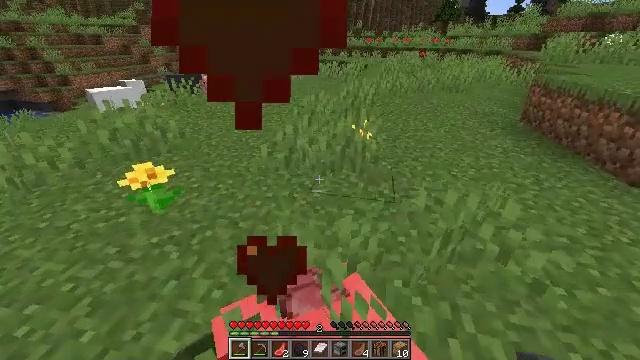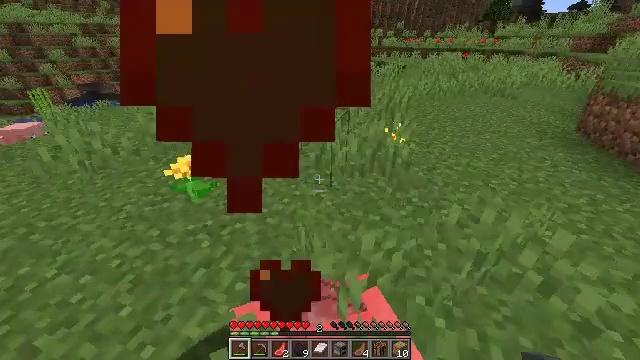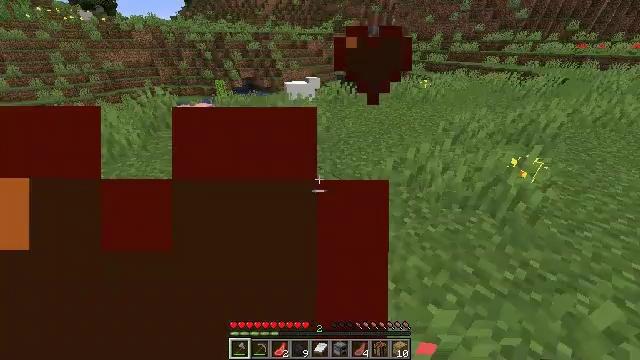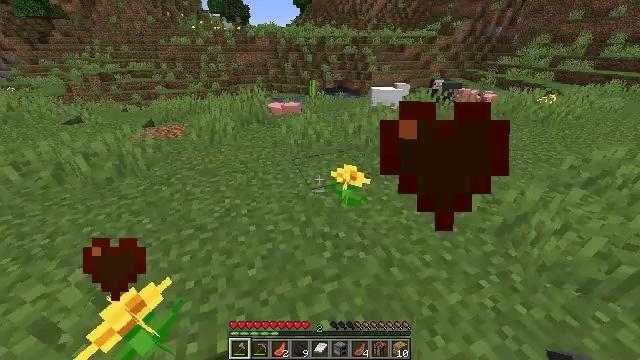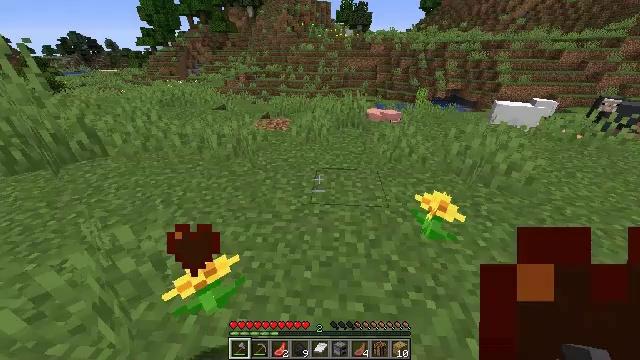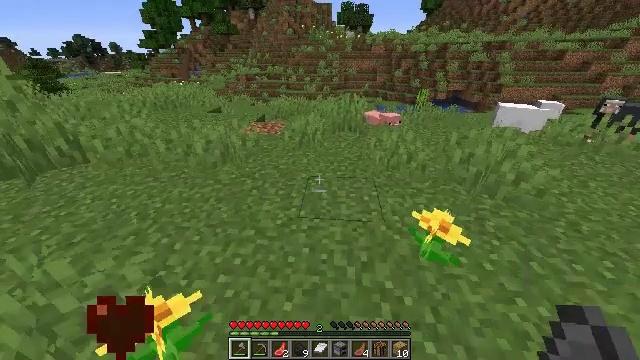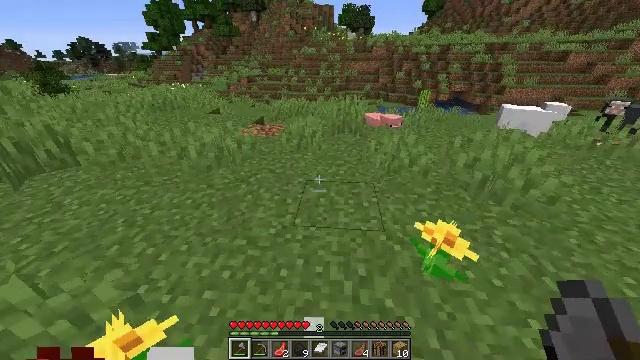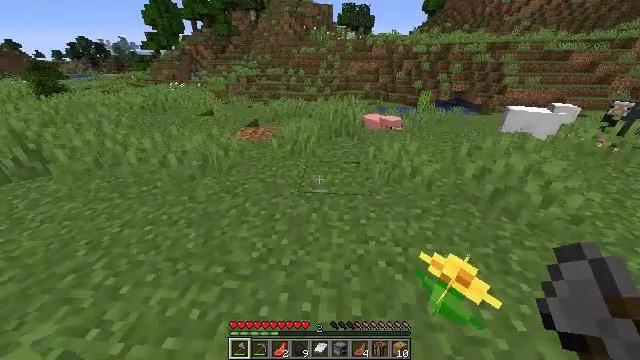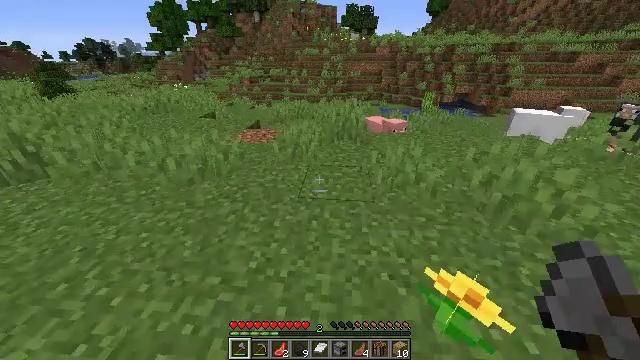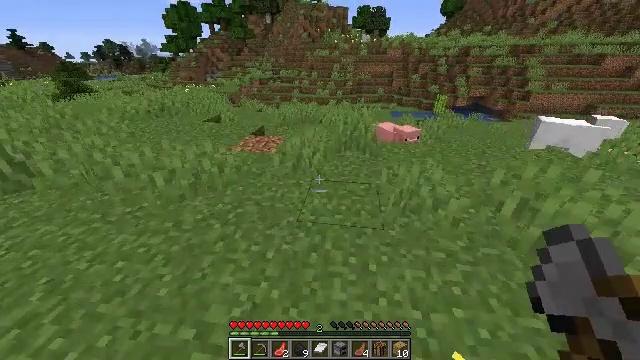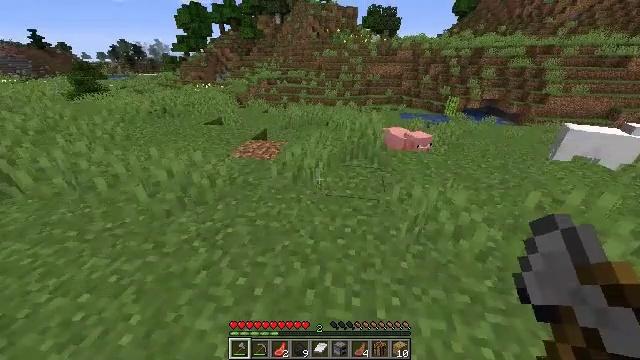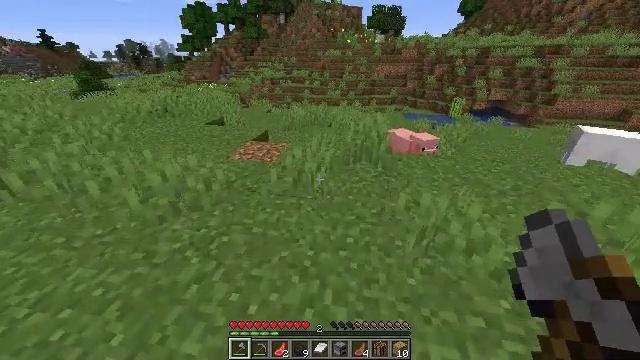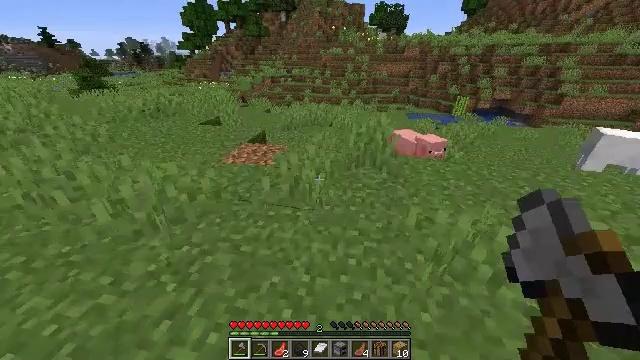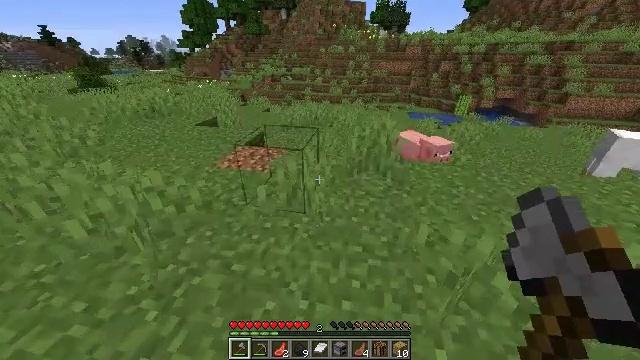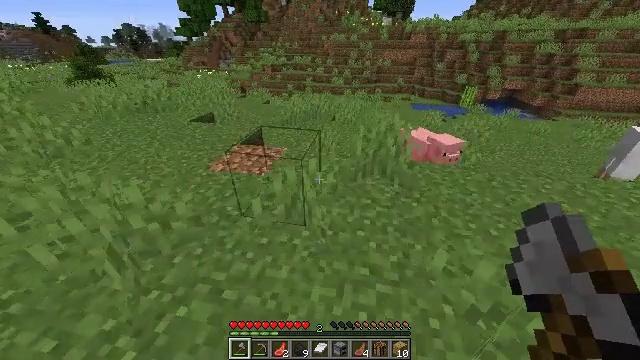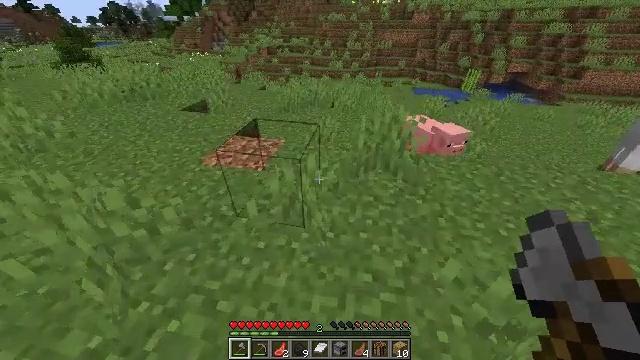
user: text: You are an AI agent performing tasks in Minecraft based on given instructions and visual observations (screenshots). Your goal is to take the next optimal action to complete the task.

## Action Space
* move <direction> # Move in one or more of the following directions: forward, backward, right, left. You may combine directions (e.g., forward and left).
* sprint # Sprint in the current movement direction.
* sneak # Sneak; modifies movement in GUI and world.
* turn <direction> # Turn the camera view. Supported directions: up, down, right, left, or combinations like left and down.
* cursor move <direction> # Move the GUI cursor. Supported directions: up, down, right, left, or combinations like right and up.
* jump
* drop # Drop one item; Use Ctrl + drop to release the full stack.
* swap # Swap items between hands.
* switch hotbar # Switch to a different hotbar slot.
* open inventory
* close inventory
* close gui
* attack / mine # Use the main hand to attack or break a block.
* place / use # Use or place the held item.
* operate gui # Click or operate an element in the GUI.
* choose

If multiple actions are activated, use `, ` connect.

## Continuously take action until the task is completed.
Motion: motion action
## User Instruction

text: Kill the pig.
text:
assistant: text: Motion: move forward, sprint, turn left and down
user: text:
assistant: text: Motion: move forward, sprint, turn left
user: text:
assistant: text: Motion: move forward, sprint, turn left
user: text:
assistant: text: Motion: move forward, sprint, turn left
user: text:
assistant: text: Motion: move forward, sprint
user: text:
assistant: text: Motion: move forward, sprint
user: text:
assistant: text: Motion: move forward, sprint
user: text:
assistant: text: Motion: move forward, sprint
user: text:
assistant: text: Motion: move forward, sprint, turn left
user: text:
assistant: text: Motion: move forward, sprint, turn left
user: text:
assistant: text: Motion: move forward, sprint
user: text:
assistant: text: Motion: move forward, sprint
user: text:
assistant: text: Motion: move forward, sprint
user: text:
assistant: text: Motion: move forward, sprint, turn down
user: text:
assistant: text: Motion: move forward, sprint, turn down
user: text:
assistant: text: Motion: move forward, sprint
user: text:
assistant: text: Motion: move forward, sprint, turn right and down
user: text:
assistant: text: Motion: move forward, sprint, turn right and down
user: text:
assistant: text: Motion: move forward, sprint, turn right and down
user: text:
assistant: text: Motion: move forward, sprint, turn right and down
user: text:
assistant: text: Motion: move forward, sprint, turn right and down, jump
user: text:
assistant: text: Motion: move forward, sprint, turn right and down, jump
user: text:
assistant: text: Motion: move forward, sprint, turn right and down, jump
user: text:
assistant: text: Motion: move forward, sprint, turn right and down, jump
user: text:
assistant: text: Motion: move forward, sprint, turn right and down, jump
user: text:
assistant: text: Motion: move forward, sprint, turn right
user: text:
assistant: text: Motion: move forward, sprint
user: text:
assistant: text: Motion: move forward
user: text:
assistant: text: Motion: move forward
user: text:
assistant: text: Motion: turn right and down